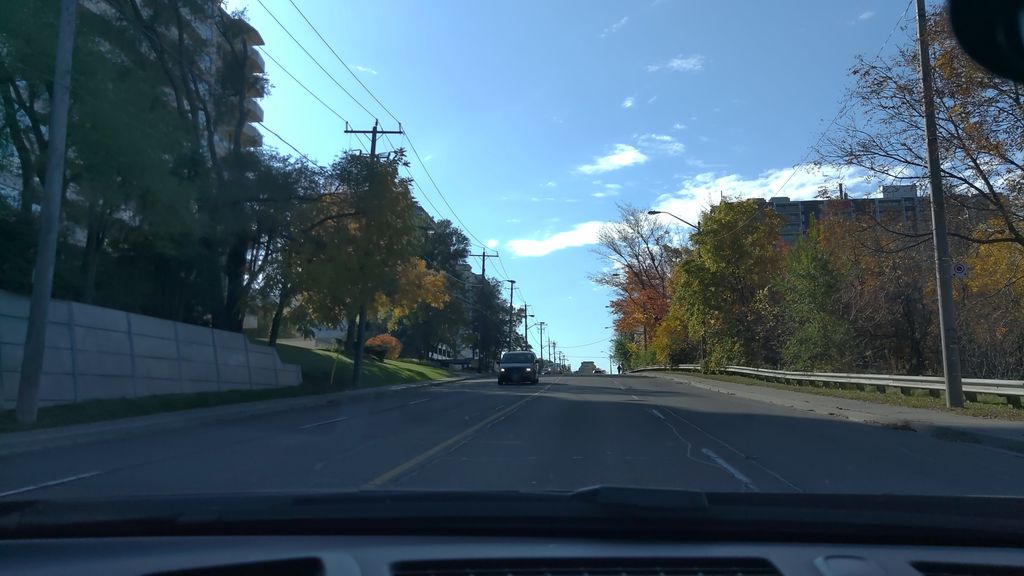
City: toronto